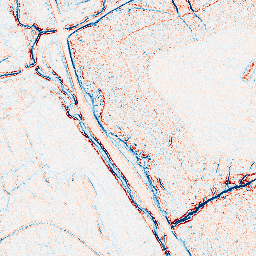
Category: edge_preserving
Decomposition family: bilateral
Decomposition parameters: d: 5
sigma_color: 75
sigma_space: 25
Upsampling method: regularized
Upsampling parameters: scale: 4
lambda_reg: 0.001
Upsampling scale: 4